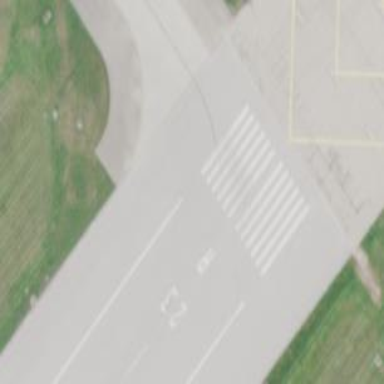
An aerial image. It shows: View of taxiway at the airport.